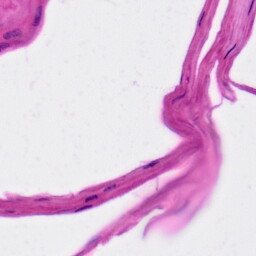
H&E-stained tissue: Skin